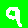
Digit: 9